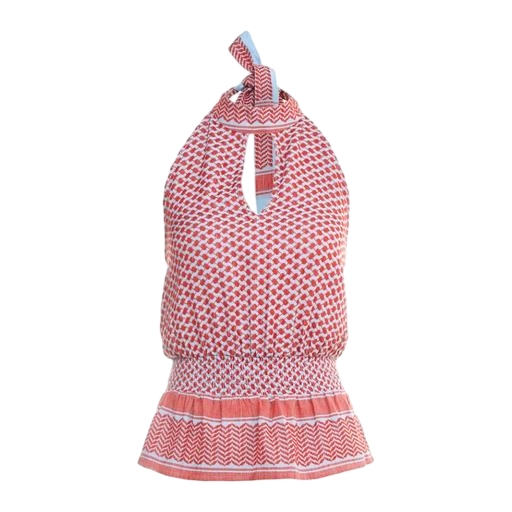
red lucas halterneck, red halter top, multicolor roxy halter neck, white background